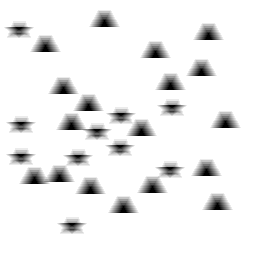
Squares: 0
Triangles: 18
Stars: 10
Total shapes: 28